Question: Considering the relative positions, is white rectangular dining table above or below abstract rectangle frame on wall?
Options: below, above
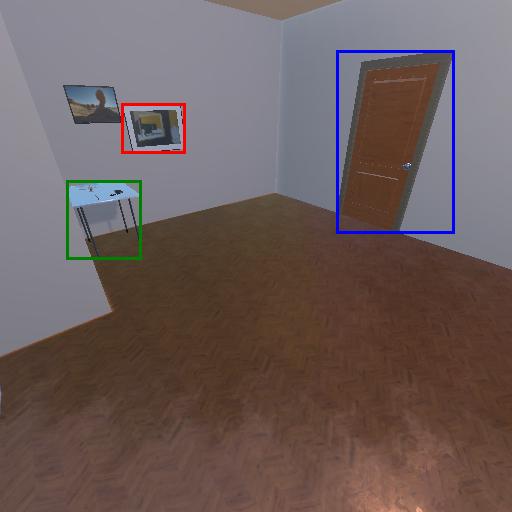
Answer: below